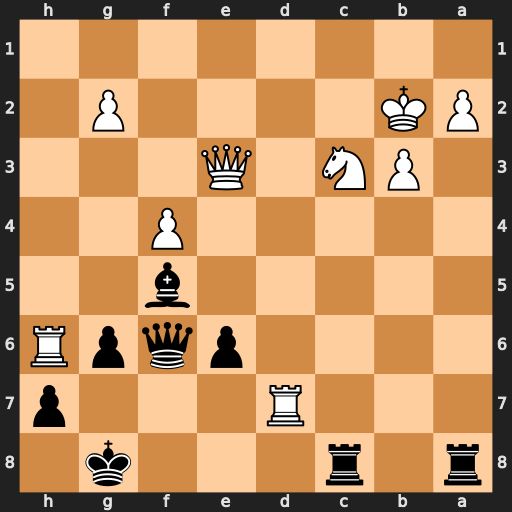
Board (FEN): r1r3k1/3R3p/4pqpR/5b2/5P2/1PN1Q3/PK4P1/8
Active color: b
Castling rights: -
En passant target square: -
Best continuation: Rxc3 Qxc3 Rxa2+ Kxa2 Qxc3